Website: lowes
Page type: billing-address
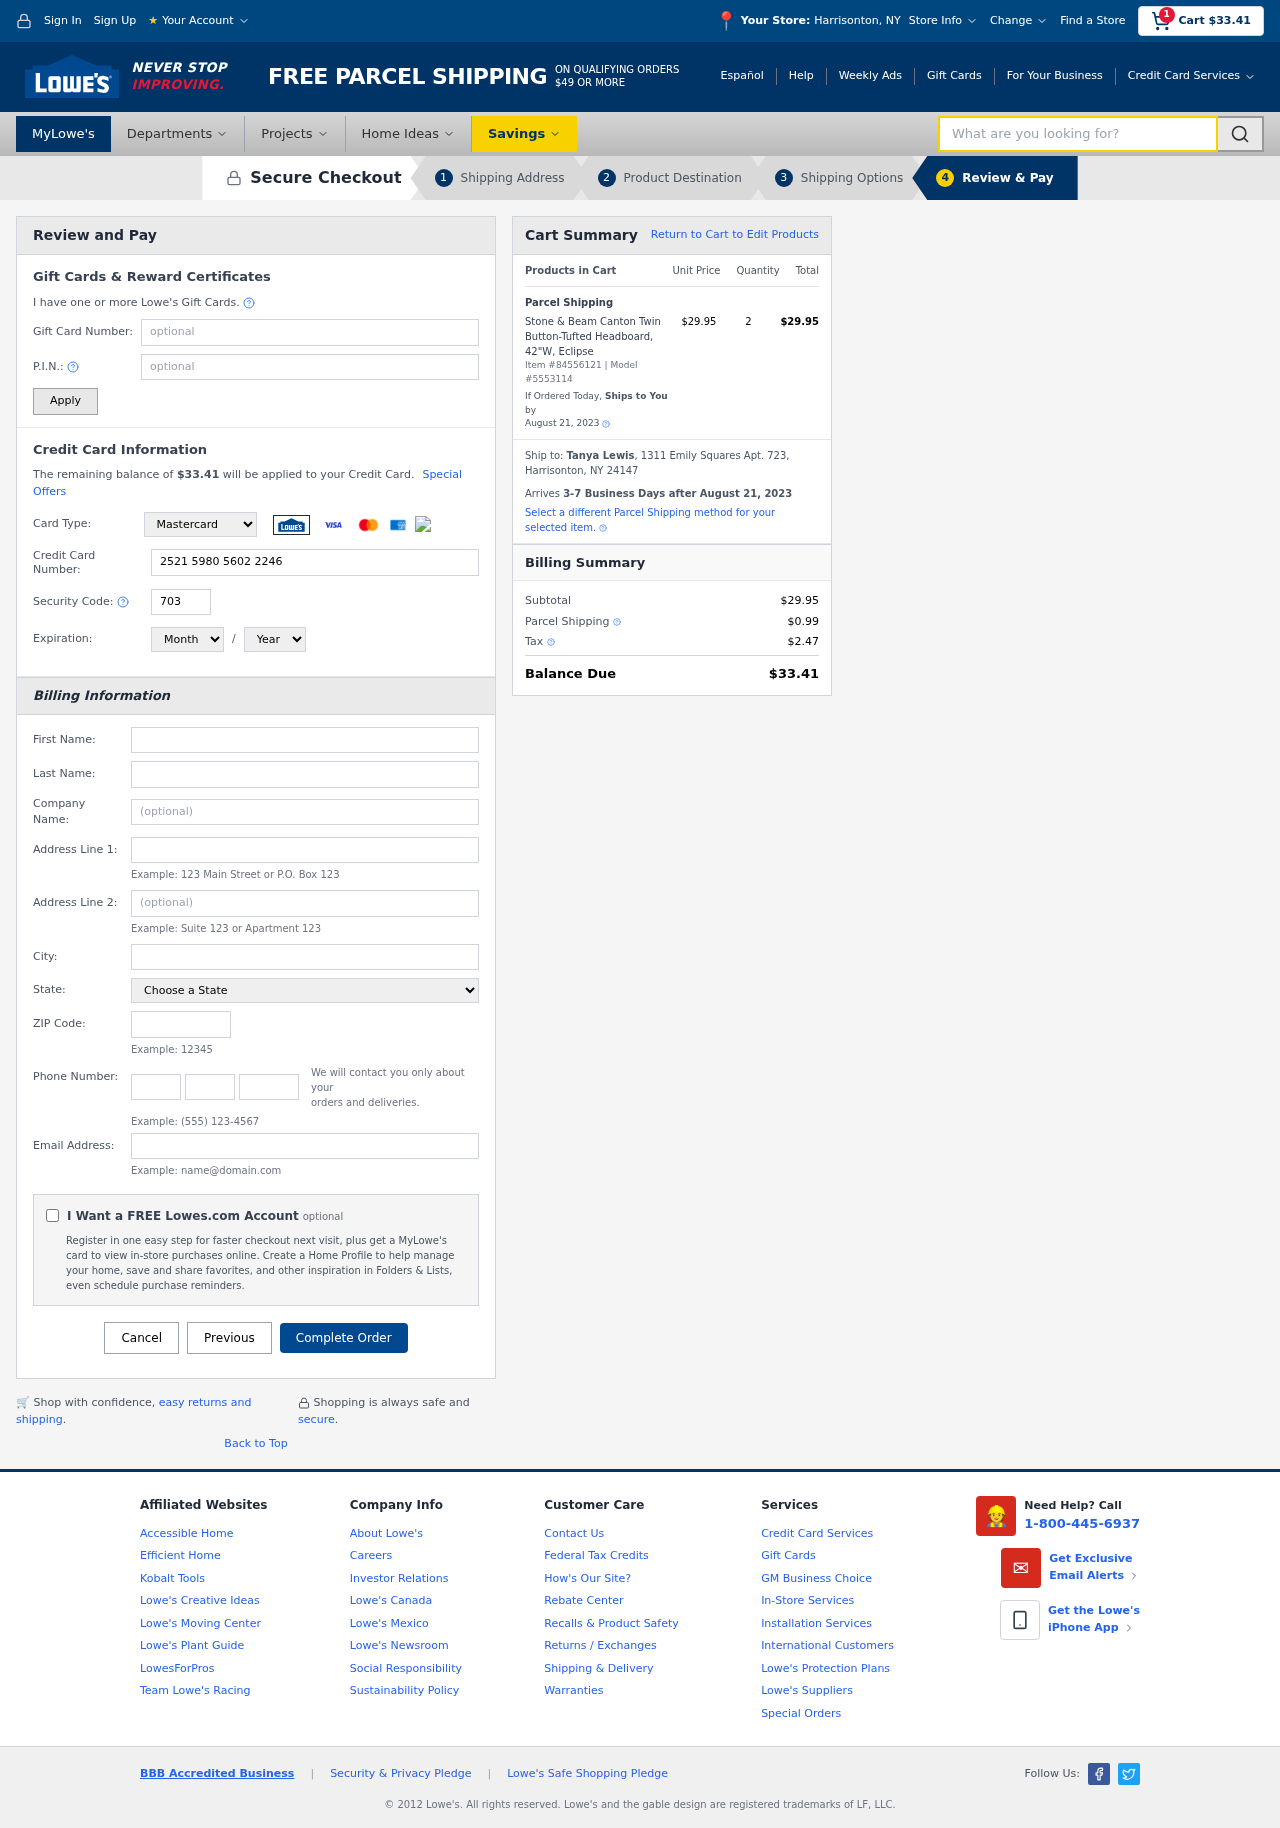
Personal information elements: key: PII_CARD_CVV
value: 703
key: PII_CARD_EXPIRY_MONTH
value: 06
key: PII_CARD_EXPIRY_YEAR
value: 27
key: PII_CARD_NUMBER
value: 2521 5980 5602 2246
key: PII_CARD_TYPE
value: Mastercard
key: PII_CITY
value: Harrisonton
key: PII_CITY_STATE
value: Harrisonton, NY
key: PII_EMAIL
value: tanya.lewis@gmail.com
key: PII_FIRSTNAME
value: Tanya
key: PII_FULLNAME
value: Tanya Lewis
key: PII_LASTNAME
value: Lewis
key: PII_PHONE_AREA
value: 492
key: PII_PHONE_PREFIX
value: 634
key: PII_PHONE_SUFFIX
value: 3714
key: PII_POSTCODE
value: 24147
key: PII_STATE
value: New York
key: PII_STREET
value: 1311 Emily Squares Apt. 723
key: PII_STREET2
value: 9547 White Burgs
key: PII_CITY_STATE_ZIP
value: Harrisonton, NY 24147
Product elements: key: PRODUCT1_NAME
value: Stone & Beam Canton Twin Button-Tufted Headboard, 42"W, Eclipse
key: PRODUCT1_PRICE
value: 29.95
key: PRODUCT1_QUANTITY
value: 2
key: PRODUCT_ITEM_NUMBER
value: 84556121
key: PRODUCT_MODEL_NUMBER
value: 5553114
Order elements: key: ORDER_SUBTOTAL
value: $33.41
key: ORDER_TOTAL
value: $33.41
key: ORDER_SHIPPING_DATE
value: August 21, 2023
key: ORDER_SUBTOTAL
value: $29.95
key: ORDER_DELIVERY_DATE
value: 3-7 Business Days after August 21, 2023
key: ORDER_SHIPPING_DATE2
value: August 21, 2023
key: ORDER_SUBTOTAL2
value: $29.95
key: ORDER_SHIPPING_COST
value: $0.99
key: ORDER_TAX
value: $2.47
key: ORDER_TOTAL2
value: $33.41
Search elements: key: HEADER_SEARCH
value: What are you looking for?